Question: i'm confused! I am using this code to convert a list of Persian datetimes to Gregorian but they don't seem to be converted:
'''
static void Main(string[] args)
{
var lst = new List<string> { "1392/08/05", "1393/09/10", "1391/05/09" };
var persian = new PersianCalendar();
foreach (var persianDateTime in lst)
{
var d = persianDateTime.Split('/');
var gregorianDate = persian.ToDateTime(int.Parse(d[0]), int.Parse(d[1]), int.Parse(d[2]), 0, 0, 0, 0);
Console.WriteLine(gregorianDate.ToShortDateString());
}
Console.ReadKey();
}
'''
Result is :

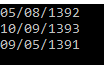
Answer: You are correctly converting the date, but then you are calling 'ToShortDateString()' which is using your current culture to display the value. As <URL> says:
> The string returned by the ToShortDateString method is culture-sensitive.
You are using the Persian culture, so the output string is returned in Persian format.
Edit: to see the actual value, you can of course use the <URL> and pass 'CultureInfo.InvariantCulture', or whichever culture you wish to use to format the value:
'''
gregorianDate.ToString(CultureInfo.InvariantCulture);
'''